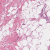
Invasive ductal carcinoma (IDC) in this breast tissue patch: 0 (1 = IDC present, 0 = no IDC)